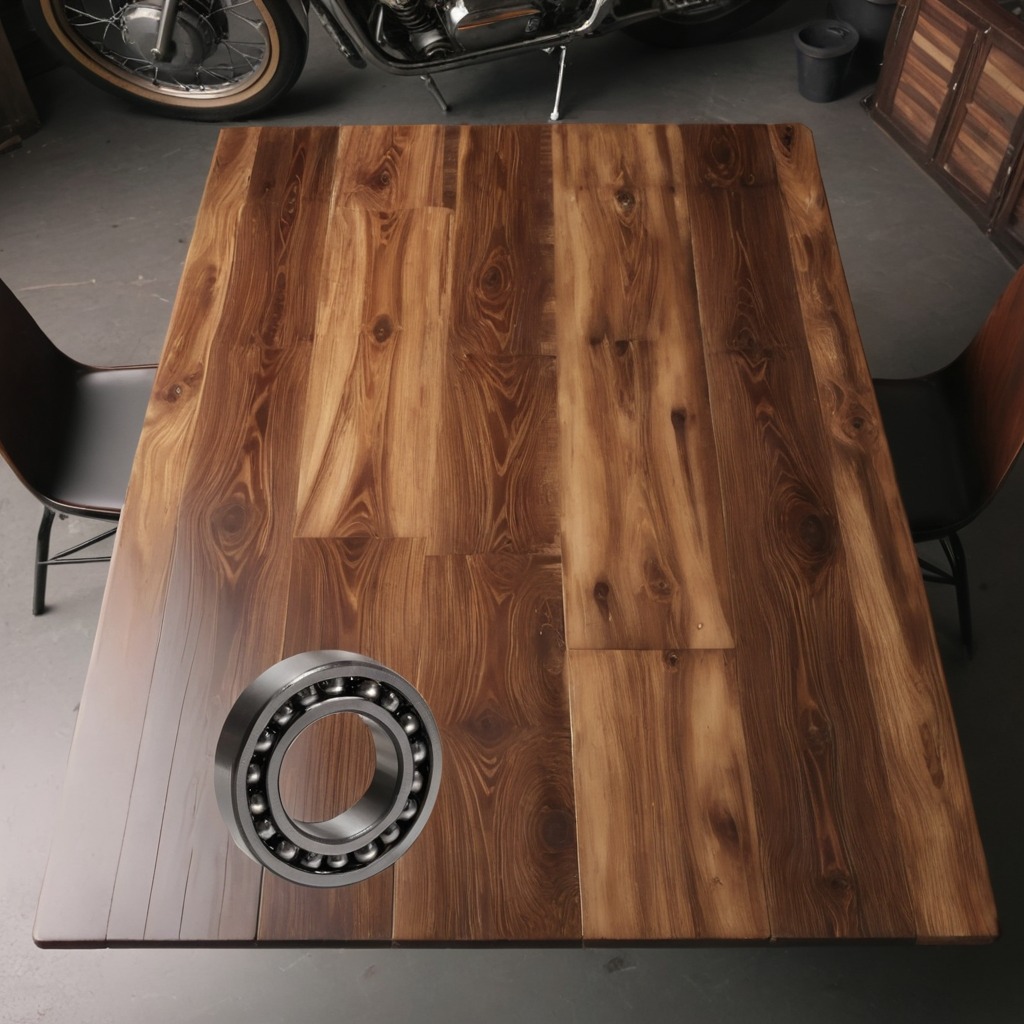
A metal ball bearing is lying on the wooden table in a vintage motorcycle garage.